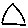
Label: triangle